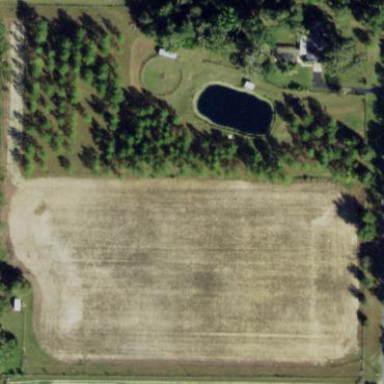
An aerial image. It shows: Plant nursery specializing in trees.